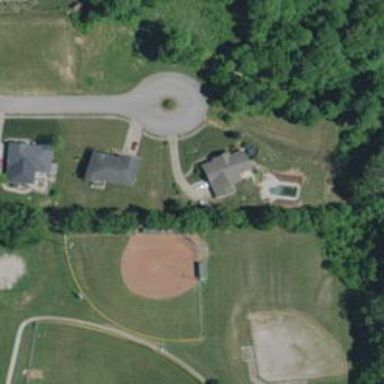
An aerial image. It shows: Softball pitch for leisure and sport activities.